Aerial crown-view tile of a tropical tree (Barro Colorado Island, Panama), acquired 20250512:
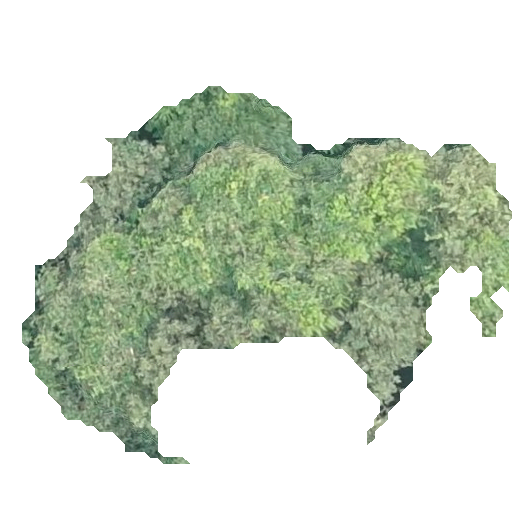
Species: Luehea seemannii
GBIF accepted scientific name: Luehea seemannii
Crown area: 150.689 m²